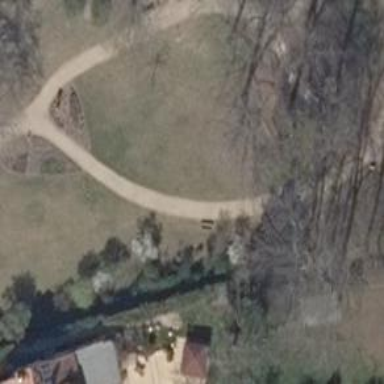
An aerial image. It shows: Park.